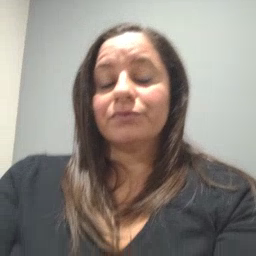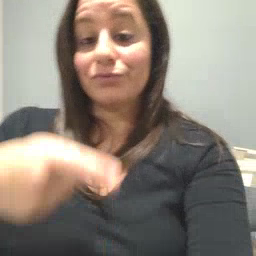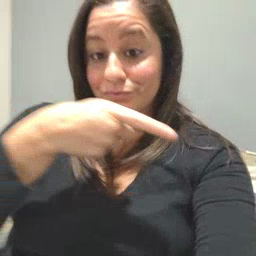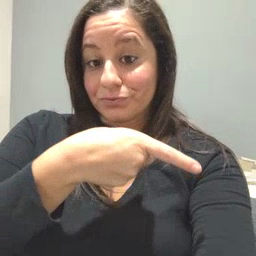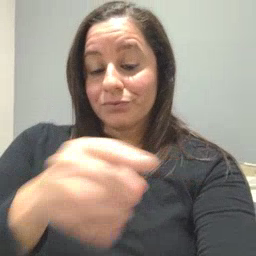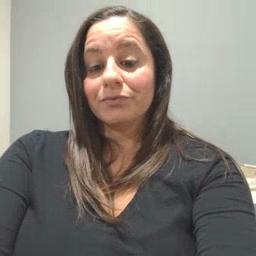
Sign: hesheit